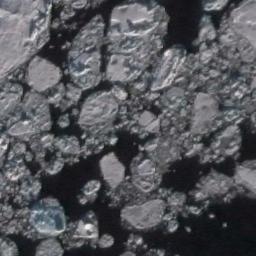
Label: sea_ice